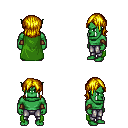
a pixel art fantasy rpg character, male body template, orc, green skin, green cape, metal pants, blonde long bangs hairstyle, cloth bracers, four views (front, back, left, right), 2x2 character sprite sheet, small pixel art, hard edges, no anti-aliasing